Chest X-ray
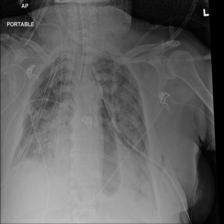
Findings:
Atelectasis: negative
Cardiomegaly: negative
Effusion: negative
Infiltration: positive
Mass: negative
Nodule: negative
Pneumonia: negative
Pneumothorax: positive
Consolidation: negative
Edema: negative
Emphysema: positive
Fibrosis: negative
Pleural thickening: negative
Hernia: negative